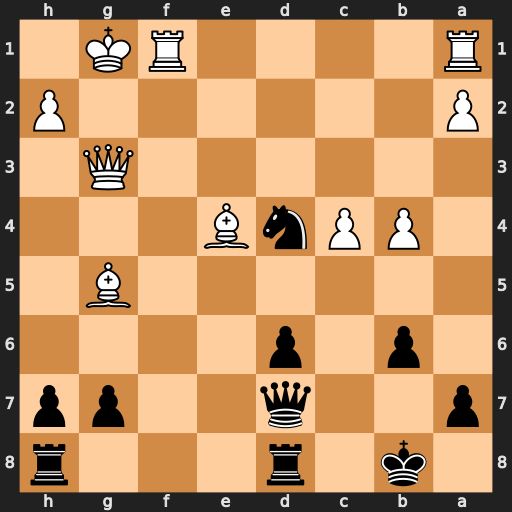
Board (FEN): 1k1r3r/p2q2pp/1p1p4/6B1/1PPnB3/6Q1/P6P/R4RK1
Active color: b
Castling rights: -
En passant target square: -
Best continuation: Ne2+ Kg2 Nxg3